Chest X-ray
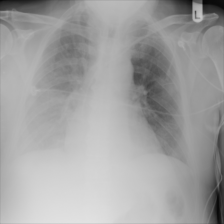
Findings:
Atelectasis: negative
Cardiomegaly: negative
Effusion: negative
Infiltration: negative
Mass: negative
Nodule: negative
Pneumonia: negative
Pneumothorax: negative
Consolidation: negative
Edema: negative
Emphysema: negative
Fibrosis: negative
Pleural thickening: negative
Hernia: negative